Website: apple-inc
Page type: payment
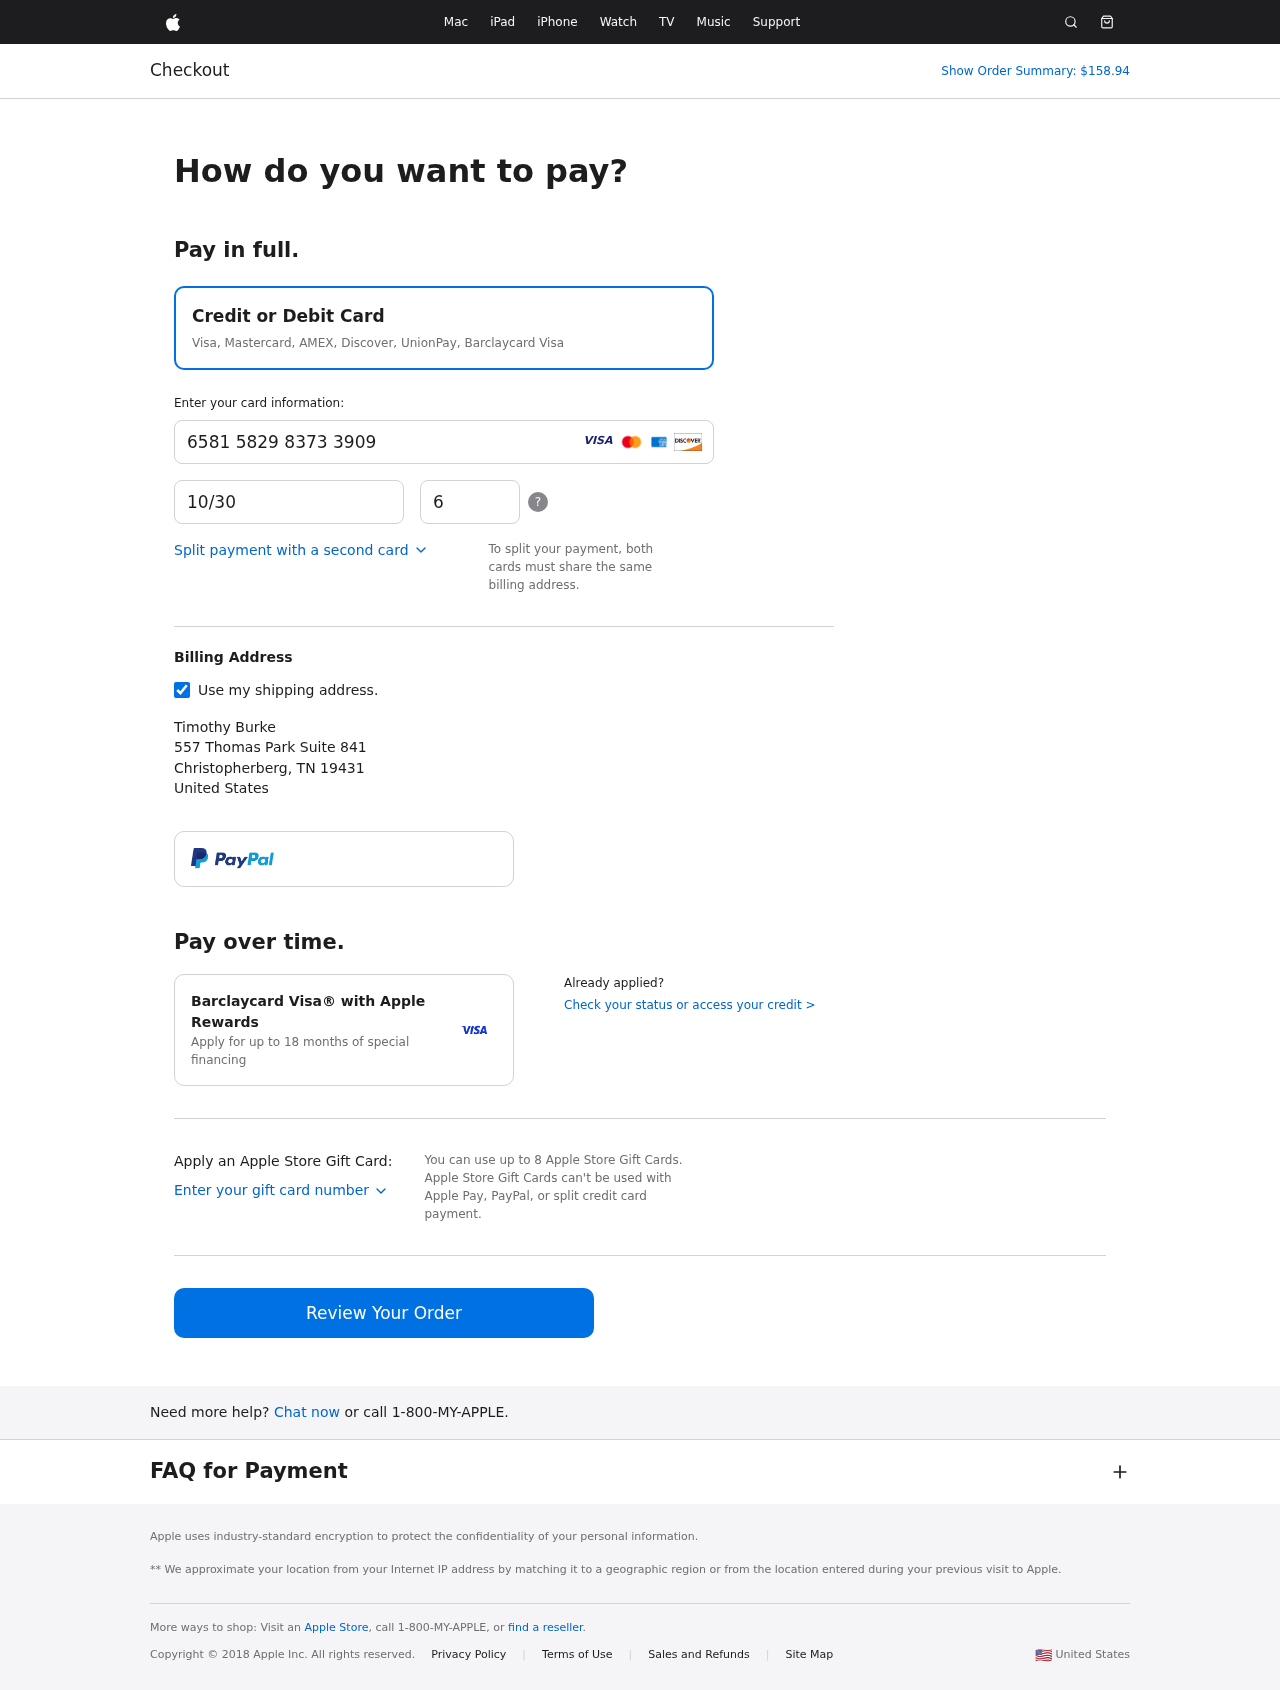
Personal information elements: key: PII_CARD_CVV
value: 634
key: PII_CARD_EXPIRY
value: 10/30
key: PII_CARD_NUMBER
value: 6581 5829 8373 3909
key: PII_CITY
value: Christopherberg
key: PII_COUNTRY
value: United States
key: PII_FULLNAME
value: Timothy Burke
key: PII_POSTCODE
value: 19431
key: PII_STATE_ABBR
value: TN
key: PII_STREET
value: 557 Thomas Park Suite 841
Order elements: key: ORDER_TOTAL
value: Show Order Summary: $158.94